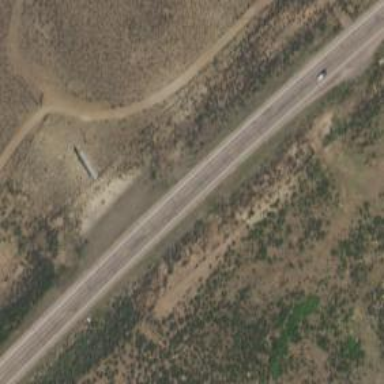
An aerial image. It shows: Asphalt road classified as trunk highway.